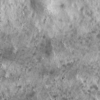
Label: not_dusty